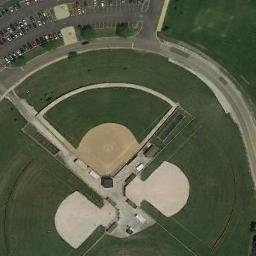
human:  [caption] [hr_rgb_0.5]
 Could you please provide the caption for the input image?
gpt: Three adjacent baseball diamonds on the lawn and a parking lot beside .